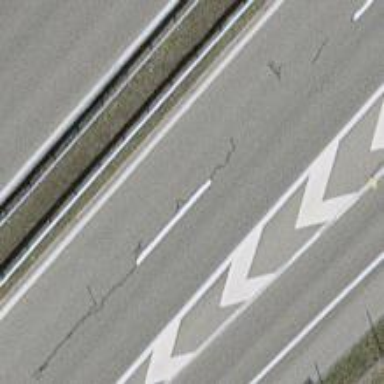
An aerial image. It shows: Asphalt motorway.